Question: I want display in groups of two barcharts the following barcharts:

Any feedback will be appreciate.
Here is code:
'''
public class BarChartActivityMultiDataset extends DemoBase implements
OnSeekBarChangeListener {
private BarChart mChart;
private SeekBar mSeekBarX, mSeekBarY;
private TextView tvX, tvY;
@Override
protected void onCreate(Bundle savedInstanceState) {
super.onCreate(savedInstanceState);
getWindow().setFlags(WindowManager.LayoutParams.FLAG_FULLSCREEN,
WindowManager.LayoutParams.FLAG_FULLSCREEN);
setContentView(R.layout.activity_barchart);
tvX = (TextView) findViewById(R.id.tvXMax);
tvY = (TextView) findViewById(R.id.tvYMax);
mSeekBarX = (SeekBar) findViewById(R.id.seekBar1);
mSeekBarX.setOnSeekBarChangeListener(this);
mSeekBarY = (SeekBar) findViewById(R.id.seekBar2);
mSeekBarY.setOnSeekBarChangeListener(this);
mChart = (BarChart) findViewById(R.id.chart1);
mChart.setDescription("");
ColorTemplate ct = new ColorTemplate();
// add colors for the first dataset
ct.addDataSetColors(new int[]{ R.color.colorful_5}, this);
// the second dataset only has one color
ct.addDataSetColors(new int[] {
R.color.greens_2
}, this);
// add colors for the third dataset
//ct.addDataSetColors(ColorTemplate.COLORFUL_COLORS, this);
mChart.setColorTemplate(ct);
mChart.setBarSpace(30f);
// disable the drawing of values
mChart.setDrawYValues(false);
// disable 3D
mChart.set3DEnabled(false);
mChart.setYLabelCount(10);
// scaling can now only be done on x- and y-axis separately
mChart.setPinchZoom(false);
// mChart.setDrawLegend(false);
mSeekBarX.setProgress(45);
mSeekBarY.setProgress(100);
Legend l = mChart.getLegend();
l.setPosition(LegendPosition.RIGHT_OF_CHART);
}
@Override
public boolean onCreateOptionsMenu(Menu menu) {
getMenuInflater().inflate(R.menu.bar, menu);
return true;
}
@Override
public boolean onOptionsItemSelected(MenuItem item) {
switch (item.getItemId()) {
case R.id.actionToggleValues: {
if (mChart.isDrawYValuesEnabled())
mChart.setDrawYValues(false);
else
mChart.setDrawYValues(true);
mChart.invalidate();
break;
}
case R.id.actionTogglePinch: {
if (mChart.isPinchZoomEnabled())
mChart.setPinchZoom(false);
else
mChart.setPinchZoom(true);
mChart.invalidate();
break;
}
case R.id.actionToggle3D: {
if (mChart.is3DEnabled())
mChart.set3DEnabled(false);
else
mChart.set3DEnabled(true);
mChart.invalidate();
break;
}
case R.id.actionToggleHighlight: {
if (mChart.isHighlightEnabled())
mChart.setHighlightEnabled(false);
else
mChart.setHighlightEnabled(true);
mChart.invalidate();
break;
}
case R.id.actionToggleHighlightArrow: {
if (mChart.isDrawHighlightArrowEnabled())
mChart.setDrawHighlightArrow(false);
else
mChart.setDrawHighlightArrow(true);
mChart.invalidate();
break;
}
case R.id.actionToggleStartzero: {
if (mChart.isStartAtZeroEnabled())
mChart.setStartAtZero(false);
else
mChart.setStartAtZero(true);
mChart.invalidate();
break;
}
case R.id.actionToggleAdjustXLegend: {
XLabels xLabels = mChart.getXLabels();
if (xLabels.isAdjustXLabelsEnabled())
xLabels.setAdjustXLabels(false);
else
xLabels.setAdjustXLabels(true);
mChart.invalidate();
break;
}
case R.id.actionSave: {
// mChart.saveToGallery("title"+System.currentTimeMillis());
mChart.saveToPath("title" + System.currentTimeMillis(), "");
break;
}
}
return true;
}
@Override
public void onProgressChanged(SeekBar seekBar, int progress, boolean
fromUser) {
tvX.setText("" + (mSeekBarX.getProgress() + 1));
tvY.setText("" + (mSeekBarY.getProgress()));
ArrayList<String> xVals = new ArrayList<String>();
for (int i = 0; i < mSeekBarX.getProgress(); i++) {
xVals.add((i) + "");
}
ArrayList<Entry> yVals1 = new ArrayList<Entry>();
ArrayList<Entry> yVals2 = new ArrayList<Entry>();
// ArrayList<Entry> yVals3 = new ArrayList<Entry>();
for (int i = 0; i < mSeekBarX.getProgress() / 3; i++) {
float val = (float) (Math.random() * mSeekBarY.getProgress()) + 3;
yVals1.add(new Entry(val, i));
}
for (int i = mSeekBarX.getProgress() / 3; i < mSeekBarX.getProgress() /
3 ; i++) {
float val = (float) (Math.random() * mSeekBarY.getProgress()) + 3;
yVals2.add(new Entry(val, i));
}
// create 3 datasets with different types
DataSet set1 = new DataSet(yVals1, "Finished Packages");
DataSet set2 = new DataSet(yVals2, "In work Packages");
//DataSet set3 = new DataSet(yVals3, "Company C");
ArrayList<DataSet> dataSets = new ArrayList<DataSet>();
dataSets.add(set1);
dataSets.add(set2);
// dataSets.add(set3);
ChartData data = new ChartData(xVals, dataSets);
mChart.setData(data);
mChart.invalidate();
}
@Override
public void onStartTrackingTouch(SeekBar seekBar) {
// TODO Auto-generated method stub
}
@Override
public void onStopTrackingTouch(SeekBar seekBar) {
// TODO Auto-generated method stub
}
}
'''
I just updated the following class <URL> with the above code.
Best regards,
Aurelian
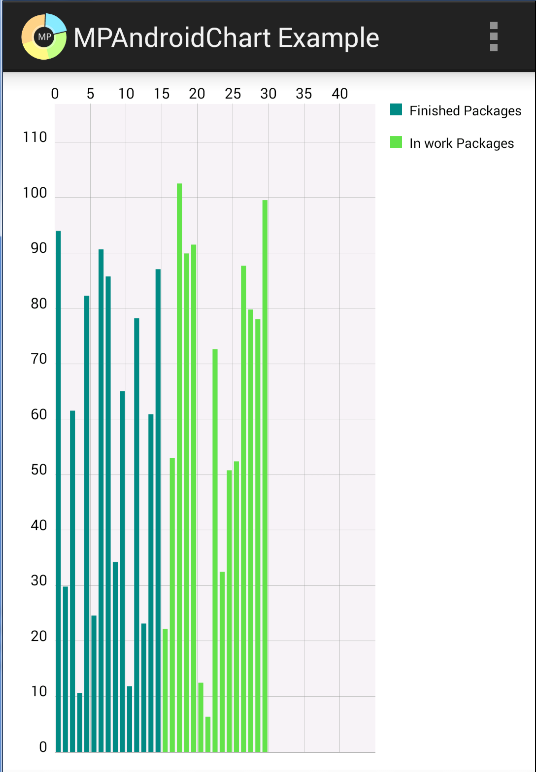
Answer: '''
public class BarChartActivityMultiDataset extends DemoBase implements
OnSeekBarChangeListener {
private BarChart mChart;
private SeekBar mSeekBarX, mSeekBarY;
private TextView tvX, tvY;
@Override
protected void onCreate(Bundle savedInstanceState) {
super.onCreate(savedInstanceState);
getWindow().setFlags(WindowManager.LayoutParams.FLAG_FULLSCREEN,
WindowManager.LayoutParams.FLAG_FULLSCREEN);
setContentView(R.layout.activity_barchart);
tvX = (TextView) findViewById(R.id.tvXMax);
tvY = (TextView) findViewById(R.id.tvYMax);
mSeekBarX = (SeekBar) findViewById(R.id.seekBar1);
mSeekBarX.setOnSeekBarChangeListener(this);
mSeekBarY = (SeekBar) findViewById(R.id.seekBar2);
mSeekBarY.setOnSeekBarChangeListener(this);
mChart = (BarChart) findViewById(R.id.chart1);
mChart.setDescription("");
ColorTemplate ct = new ColorTemplate();
// add colors for the first dataset
ct.addDataSetColors(new int[]{ R.color.colorful_5}, this);
// the second dataset only has one color
ct.addDataSetColors(new int[] {
R.color.greens_2
}, this);
// add colors for the third dataset
//ct.addDataSetColors(ColorTemplate.COLORFUL_COLORS, this);
mChart.setColorTemplate(ct);
mChart.setBarSpace(30f);
// disable the drawing of values
mChart.setDrawYValues(false);
// disable 3D
mChart.set3DEnabled(false);
mChart.setYLabelCount(10);
// scaling can now only be done on x- and y-axis separately
mChart.setPinchZoom(false);
// mChart.setDrawLegend(false);
mSeekBarX.setProgress(45);
mSeekBarY.setProgress(100);
Legend l = mChart.getLegend();
l.setPosition(LegendPosition.RIGHT_OF_CHART);
}
@Override
public boolean onCreateOptionsMenu(Menu menu) {
getMenuInflater().inflate(R.menu.bar, menu);
return true;
}
@Override
public boolean onOptionsItemSelected(MenuItem item) {
switch (item.getItemId()) {
case R.id.actionToggleValues: {
if (mChart.isDrawYValuesEnabled())
mChart.setDrawYValues(false);
else
mChart.setDrawYValues(true);
mChart.invalidate();
break;
}
case R.id.actionTogglePinch: {
if (mChart.isPinchZoomEnabled())
mChart.setPinchZoom(false);
else
mChart.setPinchZoom(true);
mChart.invalidate();
break;
}
case R.id.actionToggle3D: {
if (mChart.is3DEnabled())
mChart.set3DEnabled(false);
else
mChart.set3DEnabled(true);
mChart.invalidate();
break;
}
case R.id.actionToggleHighlight: {
if (mChart.isHighlightEnabled())
mChart.setHighlightEnabled(false);
else
mChart.setHighlightEnabled(true);
mChart.invalidate();
break;
}
case R.id.actionToggleHighlightArrow: {
if (mChart.isDrawHighlightArrowEnabled())
mChart.setDrawHighlightArrow(false);
else
mChart.setDrawHighlightArrow(true);
mChart.invalidate();
break;
}
case R.id.actionToggleStartzero: {
if (mChart.isStartAtZeroEnabled())
mChart.setStartAtZero(false);
else
mChart.setStartAtZero(true);
mChart.invalidate();
break;
}
case R.id.actionToggleAdjustXLegend: {
XLabels xLabels = mChart.getXLabels();
if (xLabels.isAdjustXLabelsEnabled())
xLabels.setAdjustXLabels(false);
else
xLabels.setAdjustXLabels(true);
mChart.invalidate();
break;
}
case R.id.actionSave: {
// mChart.saveToGallery("title"+System.currentTimeMillis());
mChart.saveToPath("title" + System.currentTimeMillis(), "");
break;
}
}
return true;
}
@Override
public void onProgressChanged(SeekBar seekBar, int progress, boolean
fromUser) {
tvX.setText("" + (mSeekBarX.getProgress() + 1));
tvY.setText("" + (mSeekBarY.getProgress()));
ArrayList<String> xVals = new ArrayList<String>();
for (int i = 0; i < mSeekBarX.getProgress(); i++) {
xVals.add((i) + "");
}
ArrayList<Entry> yVals1 = new ArrayList<Entry>();
ArrayList<Entry> yVals2 = new ArrayList<Entry>();
'''
// ArrayList yVals3 = new ArrayList();
'''
for (int i = 0; i < 7; i++) {
if (i%2 == 0) {
yVals1.add(new Entry(30, i));
} else {
yVals2.add(new Entry(70, i));
}
}
// create 3 datasets with different types
DataSet set1 = new DataSet(yVals1, "Finished Packages");
DataSet set2 = new DataSet(yVals2, "In work Packages");
//DataSet set3 = new DataSet(yVals3, "Company C");
ArrayList<DataSet> dataSets = new ArrayList<DataSet>();
dataSets.add(set1);
dataSets.add(set2);
// dataSets.add(set3);
ChartData data = new ChartData(xVals, dataSets);
mChart.setData(data);
mChart.invalidate();
}
@Override
public void onStartTrackingTouch(SeekBar seekBar) {
// TODO Auto-generated method stub
}
@Override
public void onStopTrackingTouch(SeekBar seekBar) {
// TODO Auto-generated method stub
}
}
'''